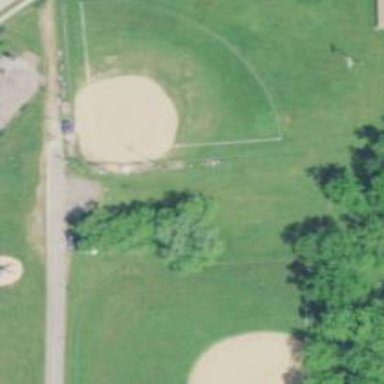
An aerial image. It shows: Recreational ground in the park area.